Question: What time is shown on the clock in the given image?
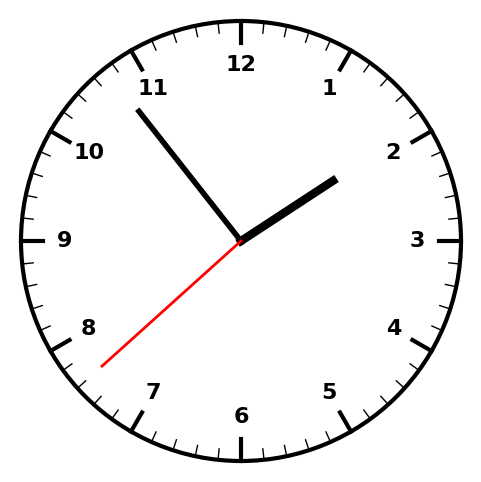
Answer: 01:53:38